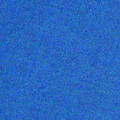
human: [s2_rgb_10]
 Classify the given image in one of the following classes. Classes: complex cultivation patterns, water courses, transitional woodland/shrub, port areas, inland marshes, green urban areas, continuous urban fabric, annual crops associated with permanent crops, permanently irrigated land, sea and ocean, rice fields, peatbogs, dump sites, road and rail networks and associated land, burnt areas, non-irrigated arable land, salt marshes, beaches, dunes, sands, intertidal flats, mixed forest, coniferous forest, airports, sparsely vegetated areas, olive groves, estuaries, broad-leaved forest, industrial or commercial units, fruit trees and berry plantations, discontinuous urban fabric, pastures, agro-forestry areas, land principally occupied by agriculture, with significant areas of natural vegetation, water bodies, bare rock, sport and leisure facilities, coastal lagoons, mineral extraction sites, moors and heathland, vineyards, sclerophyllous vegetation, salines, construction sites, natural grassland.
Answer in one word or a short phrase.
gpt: sea and ocean